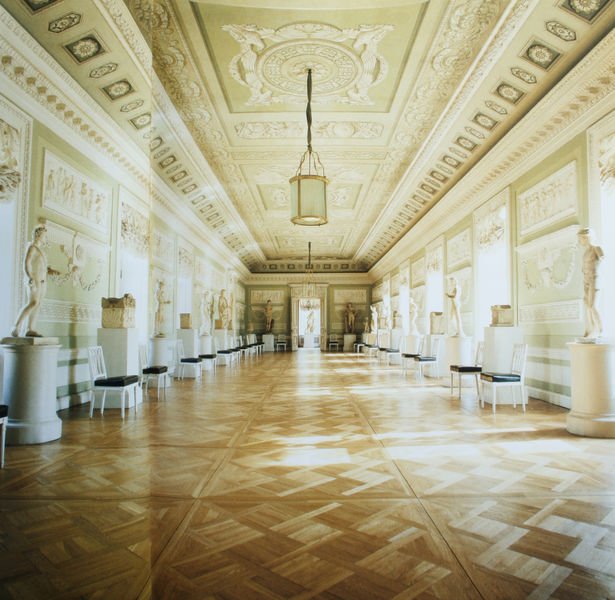
Titel: Rittersaal
Künstler: Vincenzo Brenna
Standort: St. Petersburg
Institution: Schloss Pawlowsk
Schlagwörter: akt, blau, mann, schatten, weiß, akte, grün, menschen, ocker, braun, fenster, hell, hintergrund, holz, lampe, lampen, licht, marmor, männer, raum, schwarz, stuhl, stühle, säule, tür, zimmer, gebäude, haus, schloss, beige, karo, malerei, muster, wand, architektur, barock, lang, sockel, innenraum, sonne, boden, figur, sessel, decke, innen, konzert, kreis, rund, skulptur, statue, sommer, parkett, sonnenlicht, hellgrün, saal, figuren, lehnen, jugendstil, polster, symmetrie, büste, ornamente, kronleuchter, leuchter, lüster, stuck, deckenlampe, durchgang, plastik, podest, galerie, halle, foto, wände, karos, eingang, gang, antike, palast, flur, buchseite, ausstellung, fries, gesims, skulpturen, statuen, farbfoto, fluchtpunkt, kassettendecke, deckenspiegel, fresko, museum, zierde, postament, gepolstert, lindgrün, büsten, reliefs, bau, rosetten, antikensammlung, historisch, kassette, deckenmalerei, podeste, festsaal, luster, frescen, hängelampe, gartensaal, deckenfresko, stuk, lmpe, wandrelief, geometrische figuren, kassete, #hell